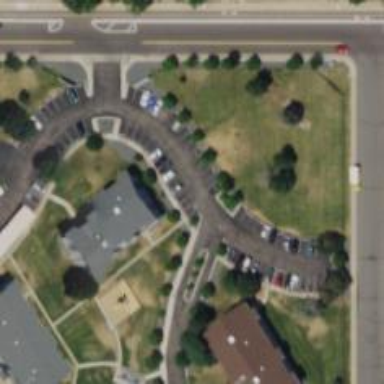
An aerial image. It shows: Parking space.